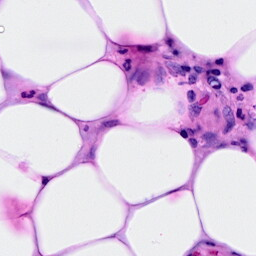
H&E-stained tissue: Breast